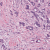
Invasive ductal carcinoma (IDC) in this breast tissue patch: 1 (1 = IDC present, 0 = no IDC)